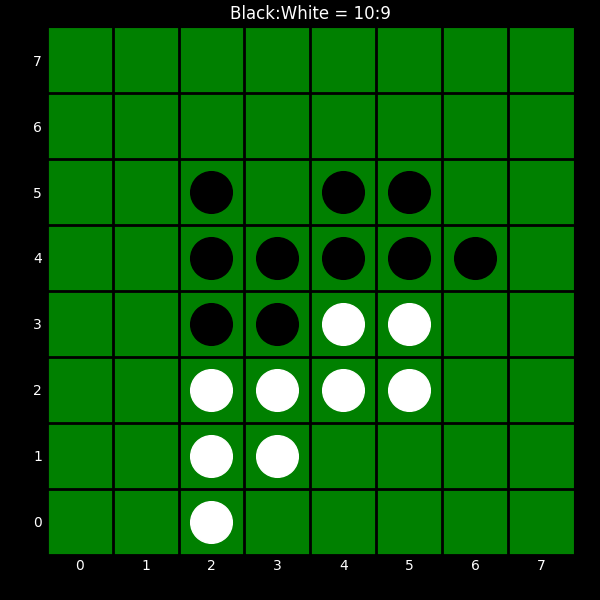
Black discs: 10
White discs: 9